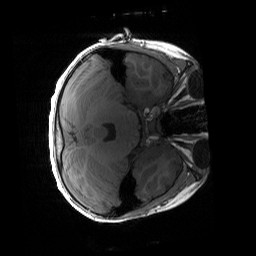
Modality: T1w
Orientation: axial
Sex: male
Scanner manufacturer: siemens
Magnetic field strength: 3 T
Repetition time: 1.9 s
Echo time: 0.00243 s